Question: I have a Plist with multiple Dictionaries in the Array.
I am unable to search from the 'Plist'.When I search from the below code I can search only if enter full name of 'objectForKey:@"aName"' like I need to enter Sugar..I cannot Search with sug..or s..I would have to type sugar full and If i search the Milk which is in the plist ..It will display me the first dictionary that is of Sugar and plist is shown below..
I have to search in in order to
from the plist.please check where I am getting wrong to search ...

'''
- (void)viewDidLoad
{
[super viewDidLoad];
if (!expandedSections)
{
expandedSections = [[NSMutableIndexSet alloc] init];
}
NSArray *documentPaths = NSSearchPathForDirectoriesInDomains(NSDocumentDirectory,
NSUserDomainMask, YES);
NSString *documentsDirectory = [documentPaths objectAtIndex:0];
NSString *documentPlistPath = [documentsDirectory stringByAppendingPathComponent:@"p.plist"];
NSDictionary *dict = [NSDictionary dictionaryWithContentsOfFile:documentPlistPath];
valueArray = [dict objectForKey:@"title"];
self.mySections=[valueArray copy];
NSLog(@"value array %@",self.mySections);
}
- (NSInteger)numberOfSectionsInTableView:(UITableView *)tableView {
if (tableView==self.searchDisplayController.searchResultsTableView)
{
return [self.searchResults count];
}
else
{
return [self.mySections count];
}
}
- (NSInteger)tableView:(UITableView *)tableView numberOfRowsInSection:(NSInteger)section
{
if ( !(tableView == self.searchDisplayController.searchResultsTableView) )
{
if ([expandedSections containsIndex:section] )
{
return [[[self.mySections objectAtIndex:section ] allKeys] count] ;
}
return 1;
} else
if(tableView == self.searchDisplayController.searchResultsTableView)
{
if ([expandedSections containsIndex:section] )
{
NSString *key = [self.searchResults objectAtIndex:section];
NSArray *dataInSection = [[self.mySections objectAtIndex:section ] allKeys] ;
return [dataInSection count];
}
}
return 1;
}
- (UITableViewCell *)tableView:(UITableView *)tableView cellForRowAtIndexPath:(NSIndexPath *)indexPath {
static NSString *CellIdentifier = @"Cell";
UITableViewCell *cell = [tableView dequeueReusableCellWithIdentifier:CellIdentifier];
if (cell == nil) {
cell = [[UITableViewCell alloc] initWithStyle:UITableViewCellStyleValue1 reuseIdentifier:CellIdentifier];
}
NSUInteger section = [indexPath section];
NSUInteger row = [indexPath row];
NSString *key = nil;
if ([tableView isEqual:self.searchDisplayController.searchResultsTableView])
{
key = [self.searchResults objectAtIndex:section];
}
else{
key = [self.mySections objectAtIndex:section];
}
NSDictionary *dict = [self.mySections objectAtIndex:indexPath.section];
cell.textLabel.text = [dict.allKeys objectAtIndex:indexPath.row];
cell.detailTextLabel.text= [dict valueForKey:[dict.allKeys objectAtIndex:indexPath.row]];
return cell;
}
-(UIView *)tableView:(UITableView *)tableView viewForHeaderInSection:(NSInteger)section
{
UIView *tempView=[[UIView alloc]initWithFrame:CGRectMake(0,0,tableView.bounds.size.width,40)];
tempView.backgroundColor=[UIColor blackColor];
UILabel *tempLabel=[[UILabel alloc]initWithFrame:CGRectMake(0,3,tableView.bounds.size.width-10,40)];
tempLabel.backgroundColor=[UIColor clearColor];
tempLabel.textColor = [UIColor redColor]; //here you can change the text color of header.
tempLabel.font = [UIFont fontWithName:@"ChalkboardSE-Bold" size:13];
tempLabel.font = [UIFont boldSystemFontOfSize:13];
NSString *key=nil;
if ([tableView isEqual:self.searchDisplayController.searchResultsTableView])
{
key = [[self.mySections objectAtIndex:section]objectForKey:@"aName"];
}
else{
key = [[self.mySections objectAtIndex:section]objectForKey:@"aName"];
// return [NSString stringWithFormat:@"%@", key];
}
tempLabel.text=[NSString stringWithFormat:@"%@", key];
[tempView addSubview:tempLabel];
return tempView;
}
- (void)filterContentForSearchText:(NSString*)searchText
scope:(NSString*)scope
{
NSPredicate *resultPredicate = [NSPredicate
predicateWithFormat:@"SELF contains[cd] %@",
searchText];
self.searchResults = [self.mySections filteredArrayUsingPredicate:resultPredicate];
}
-(BOOL)searchDisplayController:(UISearchDisplayController *)controller shouldReloadTableForSearchString:(NSString *)searchString
{
UISearchBar * searchBar = [controller searchBar];
[self filterContentForSearchText:searchString scope:[[searchBar scopeButtonTitles] objectAtIndex:[searchBar selectedScopeButtonIndex]]];
return YES;
}
'''
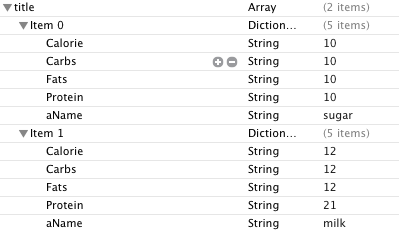
Answer: it provides you the filtered 'NSArray', you can do anything with the result in the further.
'''
NSArray *_originalArray = ...;
/*
* EDITED : because the thread's owner has seriously no idea what it is.
*
* you can get the searchText's value from anywhere else of your code
* (i.e. from UITextField, UISearchBar, and anywhere else...)
*
*/
NSString *searchText = ...; // EDITED : this is a parameter only, it can be set freely
NSArray *_filteredArray = [originalArray filteredArrayUsingPredicate:[NSPredicate predicateWithBlock:^BOOL(id evaluatedObject, NSDictionary *bindings) {
NSDictionary *_dataRow = (NSDictionary *)evaluatedObject;
return ([[[_dataRow valueForKey:@"aName"] lowercaseString] rangeOfString:[searchText lowercaseString]].location != NSNotFound);
}]];
NSLog (@"%@", _filteredArray);
'''